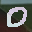
Label: 0